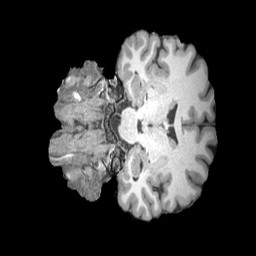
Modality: T1w
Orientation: coronal
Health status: healthy